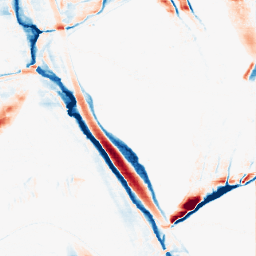
Category: morphological
Decomposition family: morphological_ellipse
Decomposition parameters: operation: average
width: 5
height: 30
Upsampling method: sinc_blackman
Upsampling parameters: scale: 8
kernel_size: 16
Upsampling scale: 8